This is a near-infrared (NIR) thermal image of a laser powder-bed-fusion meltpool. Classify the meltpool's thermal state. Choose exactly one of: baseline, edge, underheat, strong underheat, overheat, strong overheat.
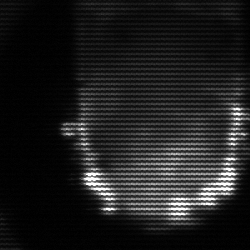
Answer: baseline